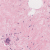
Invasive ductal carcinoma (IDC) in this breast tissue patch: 0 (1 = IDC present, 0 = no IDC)